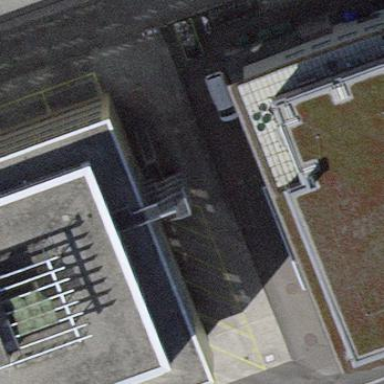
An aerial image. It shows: Street-side parking area.